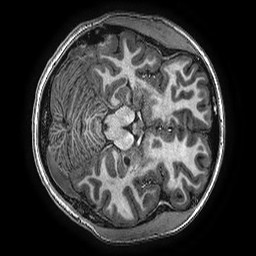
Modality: T1w
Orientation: axial
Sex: female
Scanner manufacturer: ge
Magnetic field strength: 3 T
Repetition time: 0.00766 s
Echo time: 0.003476 s